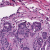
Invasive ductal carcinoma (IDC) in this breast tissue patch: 1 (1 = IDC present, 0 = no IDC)